Question: I use ADT to write the code below and have some problems with comparing two Integers.
Here is the source code.
'''
if(longCount == Tsleep)
Log.d("count", "=:"+longCount);
else if (longCount < Tsleep)
Log.d("count", "<:"+longCount);
else if(longCount > Tsleep)
Log.d("count", ">:"+longCount);
longCount++;
'''
The value of "Tsleep" is 396.
And the result is as follow.

It seems like it never runs into "if(longCount==Tsleep)" statement.
Does anyone know what's wrong with it?
Please help me, thanks a lot.
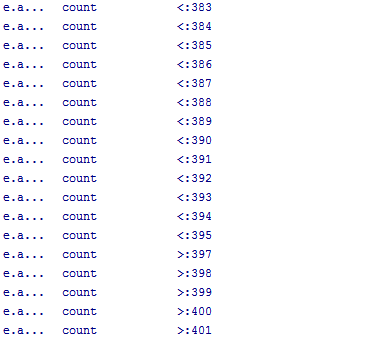
Answer: You are using the "==" operator on objects. If you do integer1==integer2 on objects you test, if integer1 and Integer2 are the same object not if the have the same value!
If you want to know if they have the same value you have to use integer1.equals(integer2).